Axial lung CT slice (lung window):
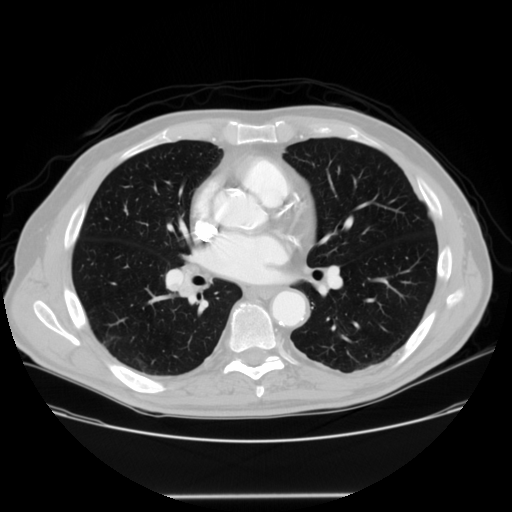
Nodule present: no